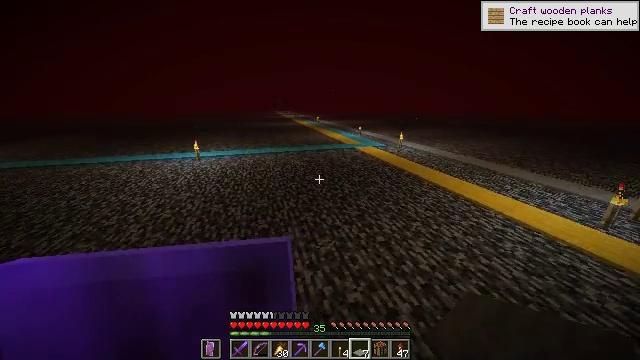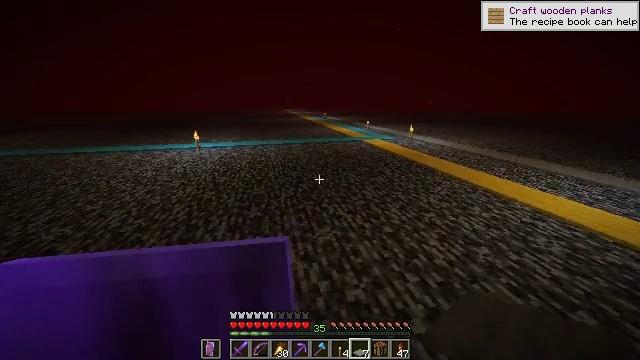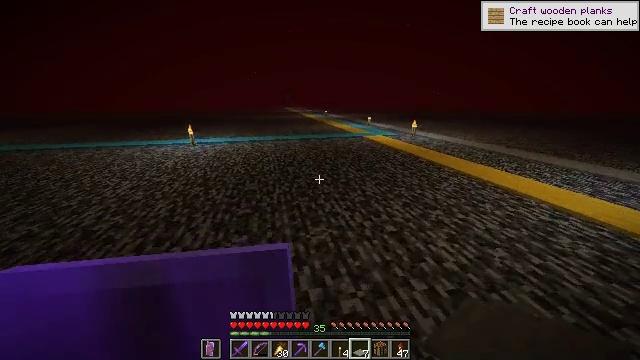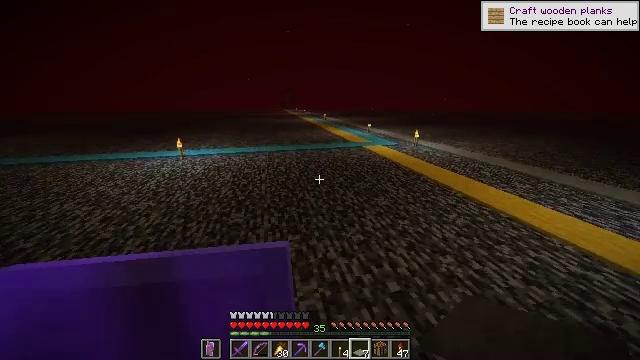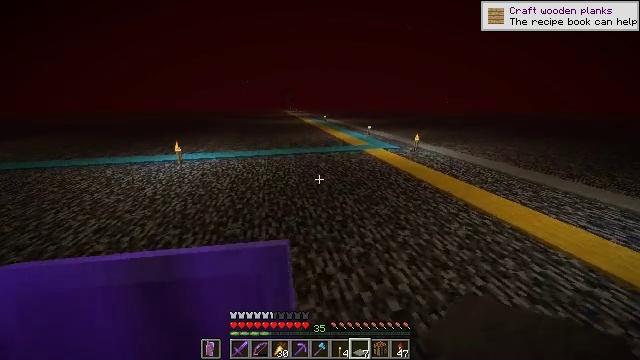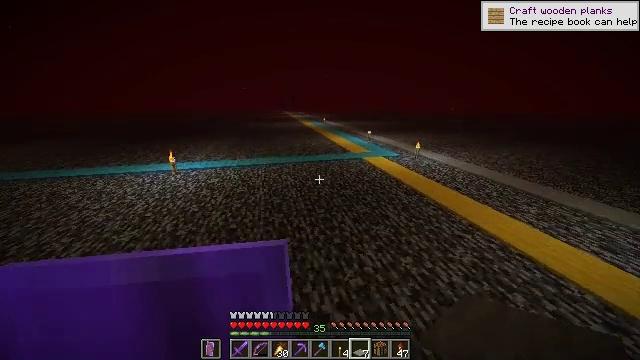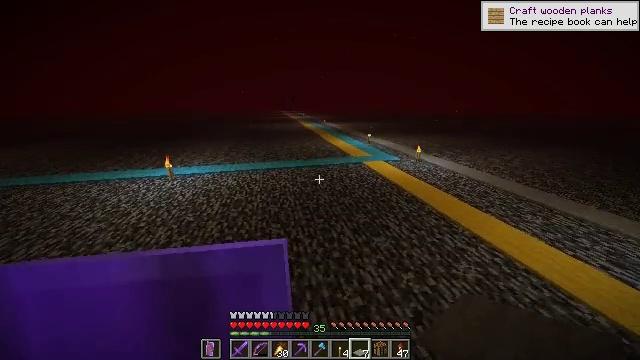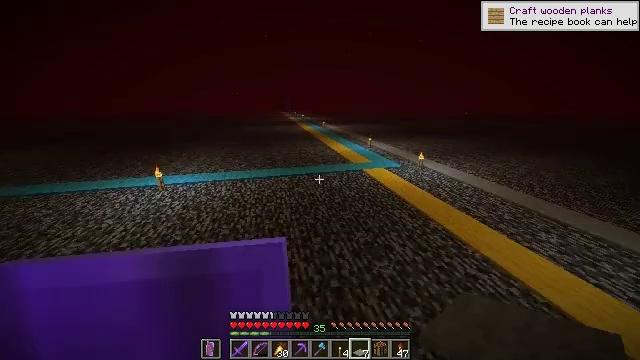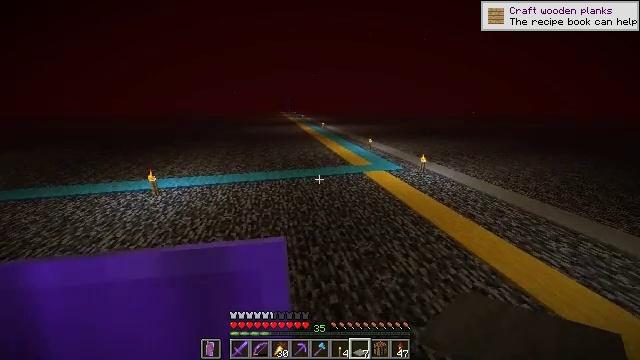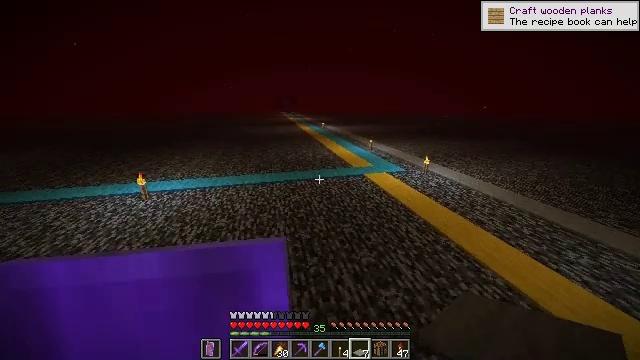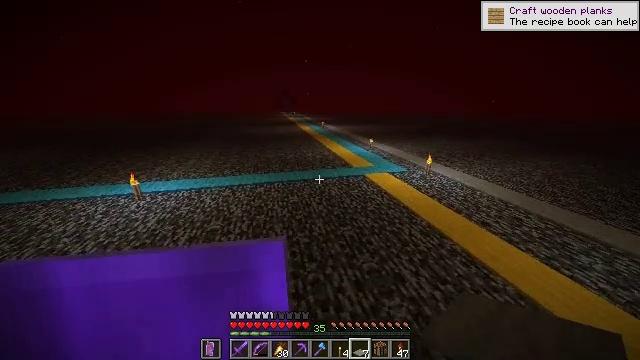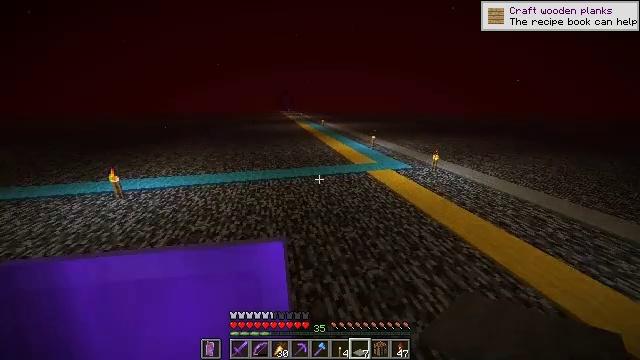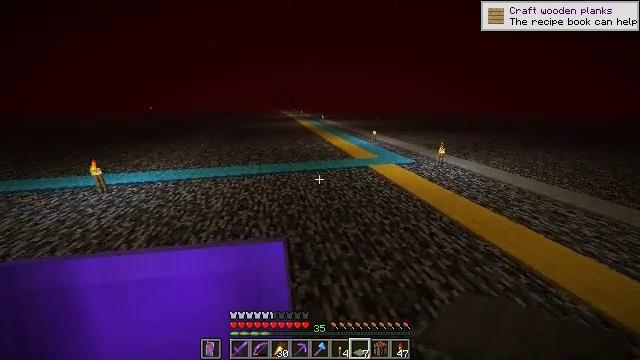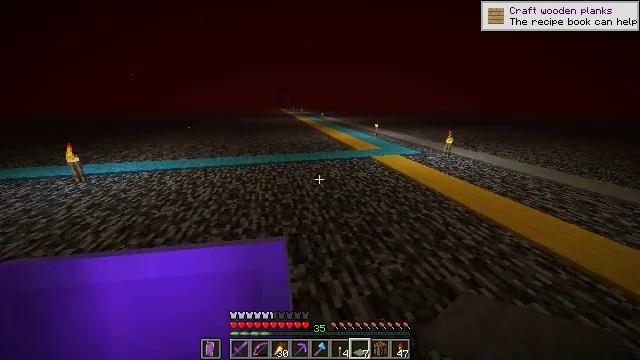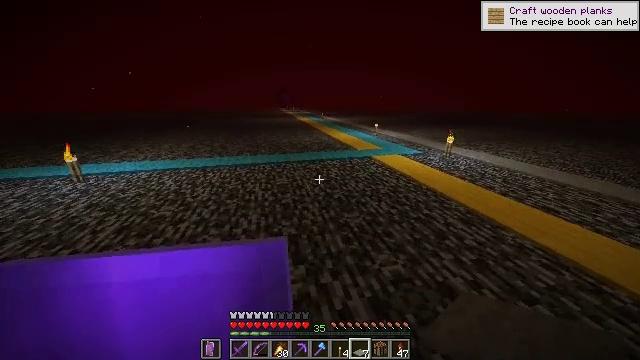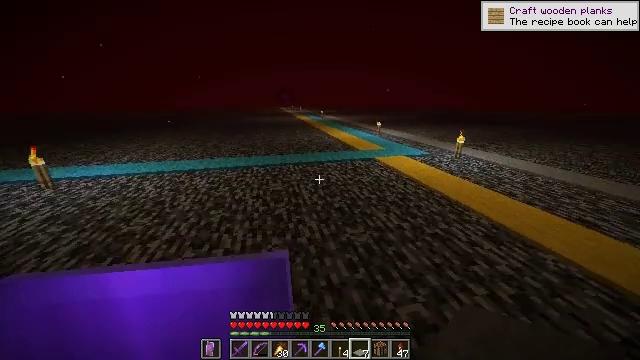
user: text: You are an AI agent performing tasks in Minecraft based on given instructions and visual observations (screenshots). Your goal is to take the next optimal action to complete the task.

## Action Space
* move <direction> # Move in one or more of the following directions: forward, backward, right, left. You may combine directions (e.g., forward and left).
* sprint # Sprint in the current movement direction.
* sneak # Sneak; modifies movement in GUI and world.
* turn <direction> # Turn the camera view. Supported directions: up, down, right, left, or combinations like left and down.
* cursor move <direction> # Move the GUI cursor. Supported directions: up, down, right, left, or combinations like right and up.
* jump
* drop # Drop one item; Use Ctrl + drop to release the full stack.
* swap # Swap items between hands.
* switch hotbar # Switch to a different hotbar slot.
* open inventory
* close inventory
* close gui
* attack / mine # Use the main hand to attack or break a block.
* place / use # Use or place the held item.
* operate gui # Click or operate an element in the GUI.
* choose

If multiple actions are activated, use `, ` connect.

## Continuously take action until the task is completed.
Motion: motion action
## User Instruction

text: Gather the yellow carpet.
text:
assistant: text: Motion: move forward, sprint, turn left
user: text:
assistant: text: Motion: move forward, sprint
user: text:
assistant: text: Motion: move forward, sprint, jump
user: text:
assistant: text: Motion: move forward, sprint, jump
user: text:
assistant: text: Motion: move forward, sprint, jump
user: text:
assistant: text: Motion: move forward, sprint, jump
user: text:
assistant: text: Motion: move forward, sprint, jump
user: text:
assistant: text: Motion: move forward, sprint, jump
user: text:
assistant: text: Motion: move forward, sprint, jump
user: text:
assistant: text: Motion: move forward, sprint, jump
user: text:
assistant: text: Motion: move forward, sprint
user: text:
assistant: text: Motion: move forward, sprint
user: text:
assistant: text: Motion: move forward, sprint
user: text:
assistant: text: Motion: move forward, sprint
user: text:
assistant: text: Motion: move forward, sprint
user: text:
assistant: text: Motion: move forward, sprint, jump
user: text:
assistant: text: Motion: move forward, sprint, jump
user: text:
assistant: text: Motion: move forward, sprint, jump
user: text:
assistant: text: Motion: move forward, sprint, jump
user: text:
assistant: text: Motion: move forward, sprint, jump
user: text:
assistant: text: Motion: move forward, sprint, jump
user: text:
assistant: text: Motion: move forward, sprint
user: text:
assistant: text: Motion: move forward, sprint
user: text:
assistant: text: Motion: move forward, sprint
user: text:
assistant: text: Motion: move forward, sprint
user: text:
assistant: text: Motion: move forward, sprint, jump
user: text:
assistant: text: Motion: move forward, sprint, jump
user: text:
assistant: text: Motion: move forward, sprint, jump
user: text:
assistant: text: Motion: move forward, sprint, jump
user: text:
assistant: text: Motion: move forward, sprint, jump